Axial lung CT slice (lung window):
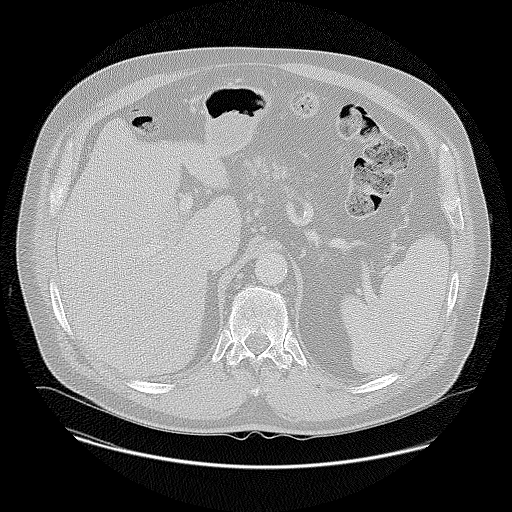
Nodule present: no